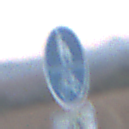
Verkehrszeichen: GemeinsamerGehUndRadweg
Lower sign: EinspurigeFahrzeugeFrei6
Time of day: SunriseSunset
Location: Outdoor (Nature)
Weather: Clear
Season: NotSpecified
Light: Natural